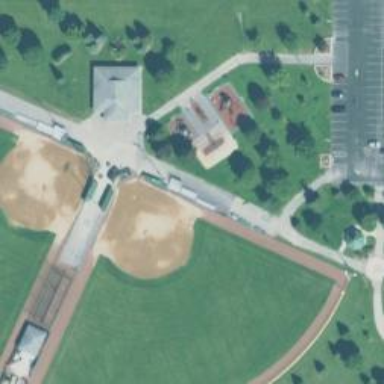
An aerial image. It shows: Baseball pitch for leisure land activities.